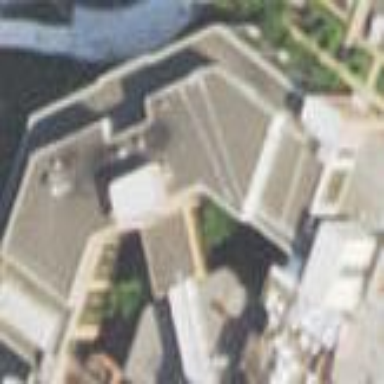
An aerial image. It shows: Hospital building.